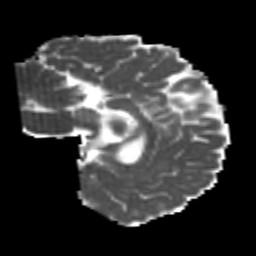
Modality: MD
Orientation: sagittal
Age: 25
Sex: female
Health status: healthy
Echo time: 0.074 s